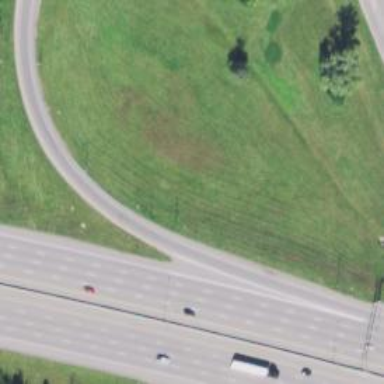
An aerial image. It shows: Motorway link with embankment.